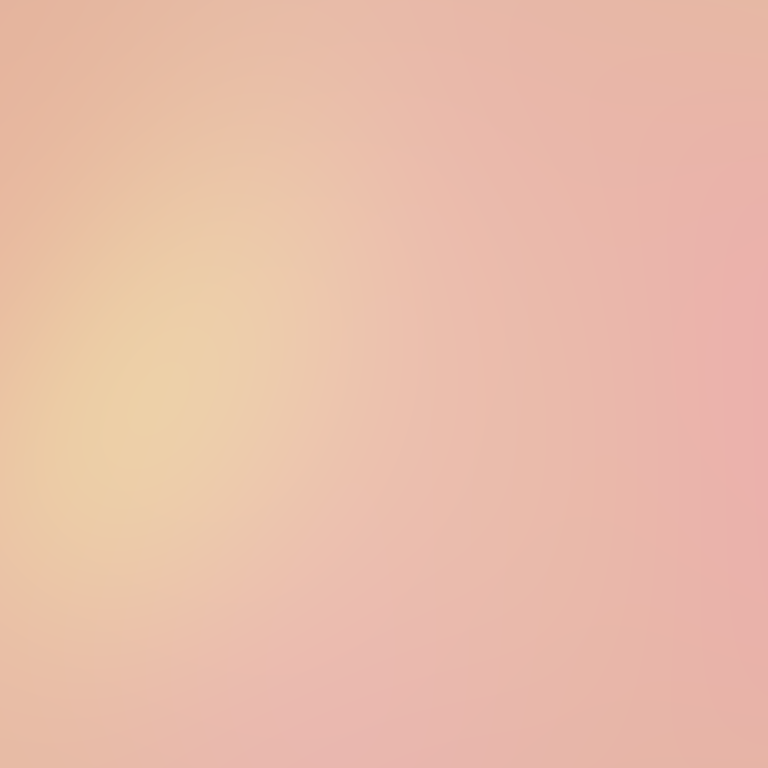
Abstract light effect, smooth gradient from soft peach to warm beige, serene atmosphere, diffuse glow, no room, no furniture, no objects.